Aerial crown-view tile of a tropical tree (Barro Colorado Island, Panama), acquired 20250217:
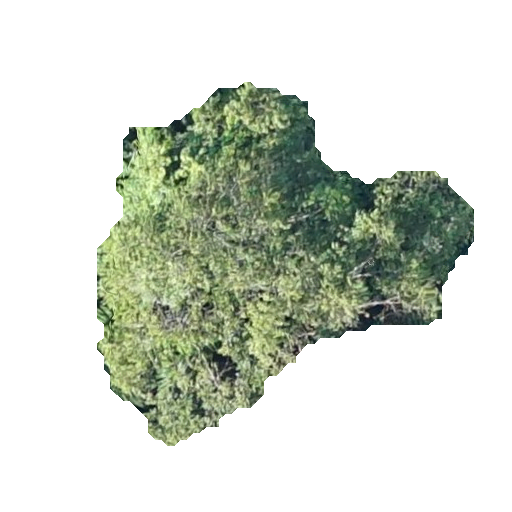
Species: Luehea seemannii
GBIF accepted scientific name: Luehea seemannii
Crown area: 121.029 m²